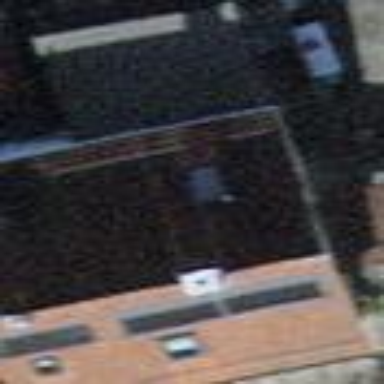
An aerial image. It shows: Building with tile roof.